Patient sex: F
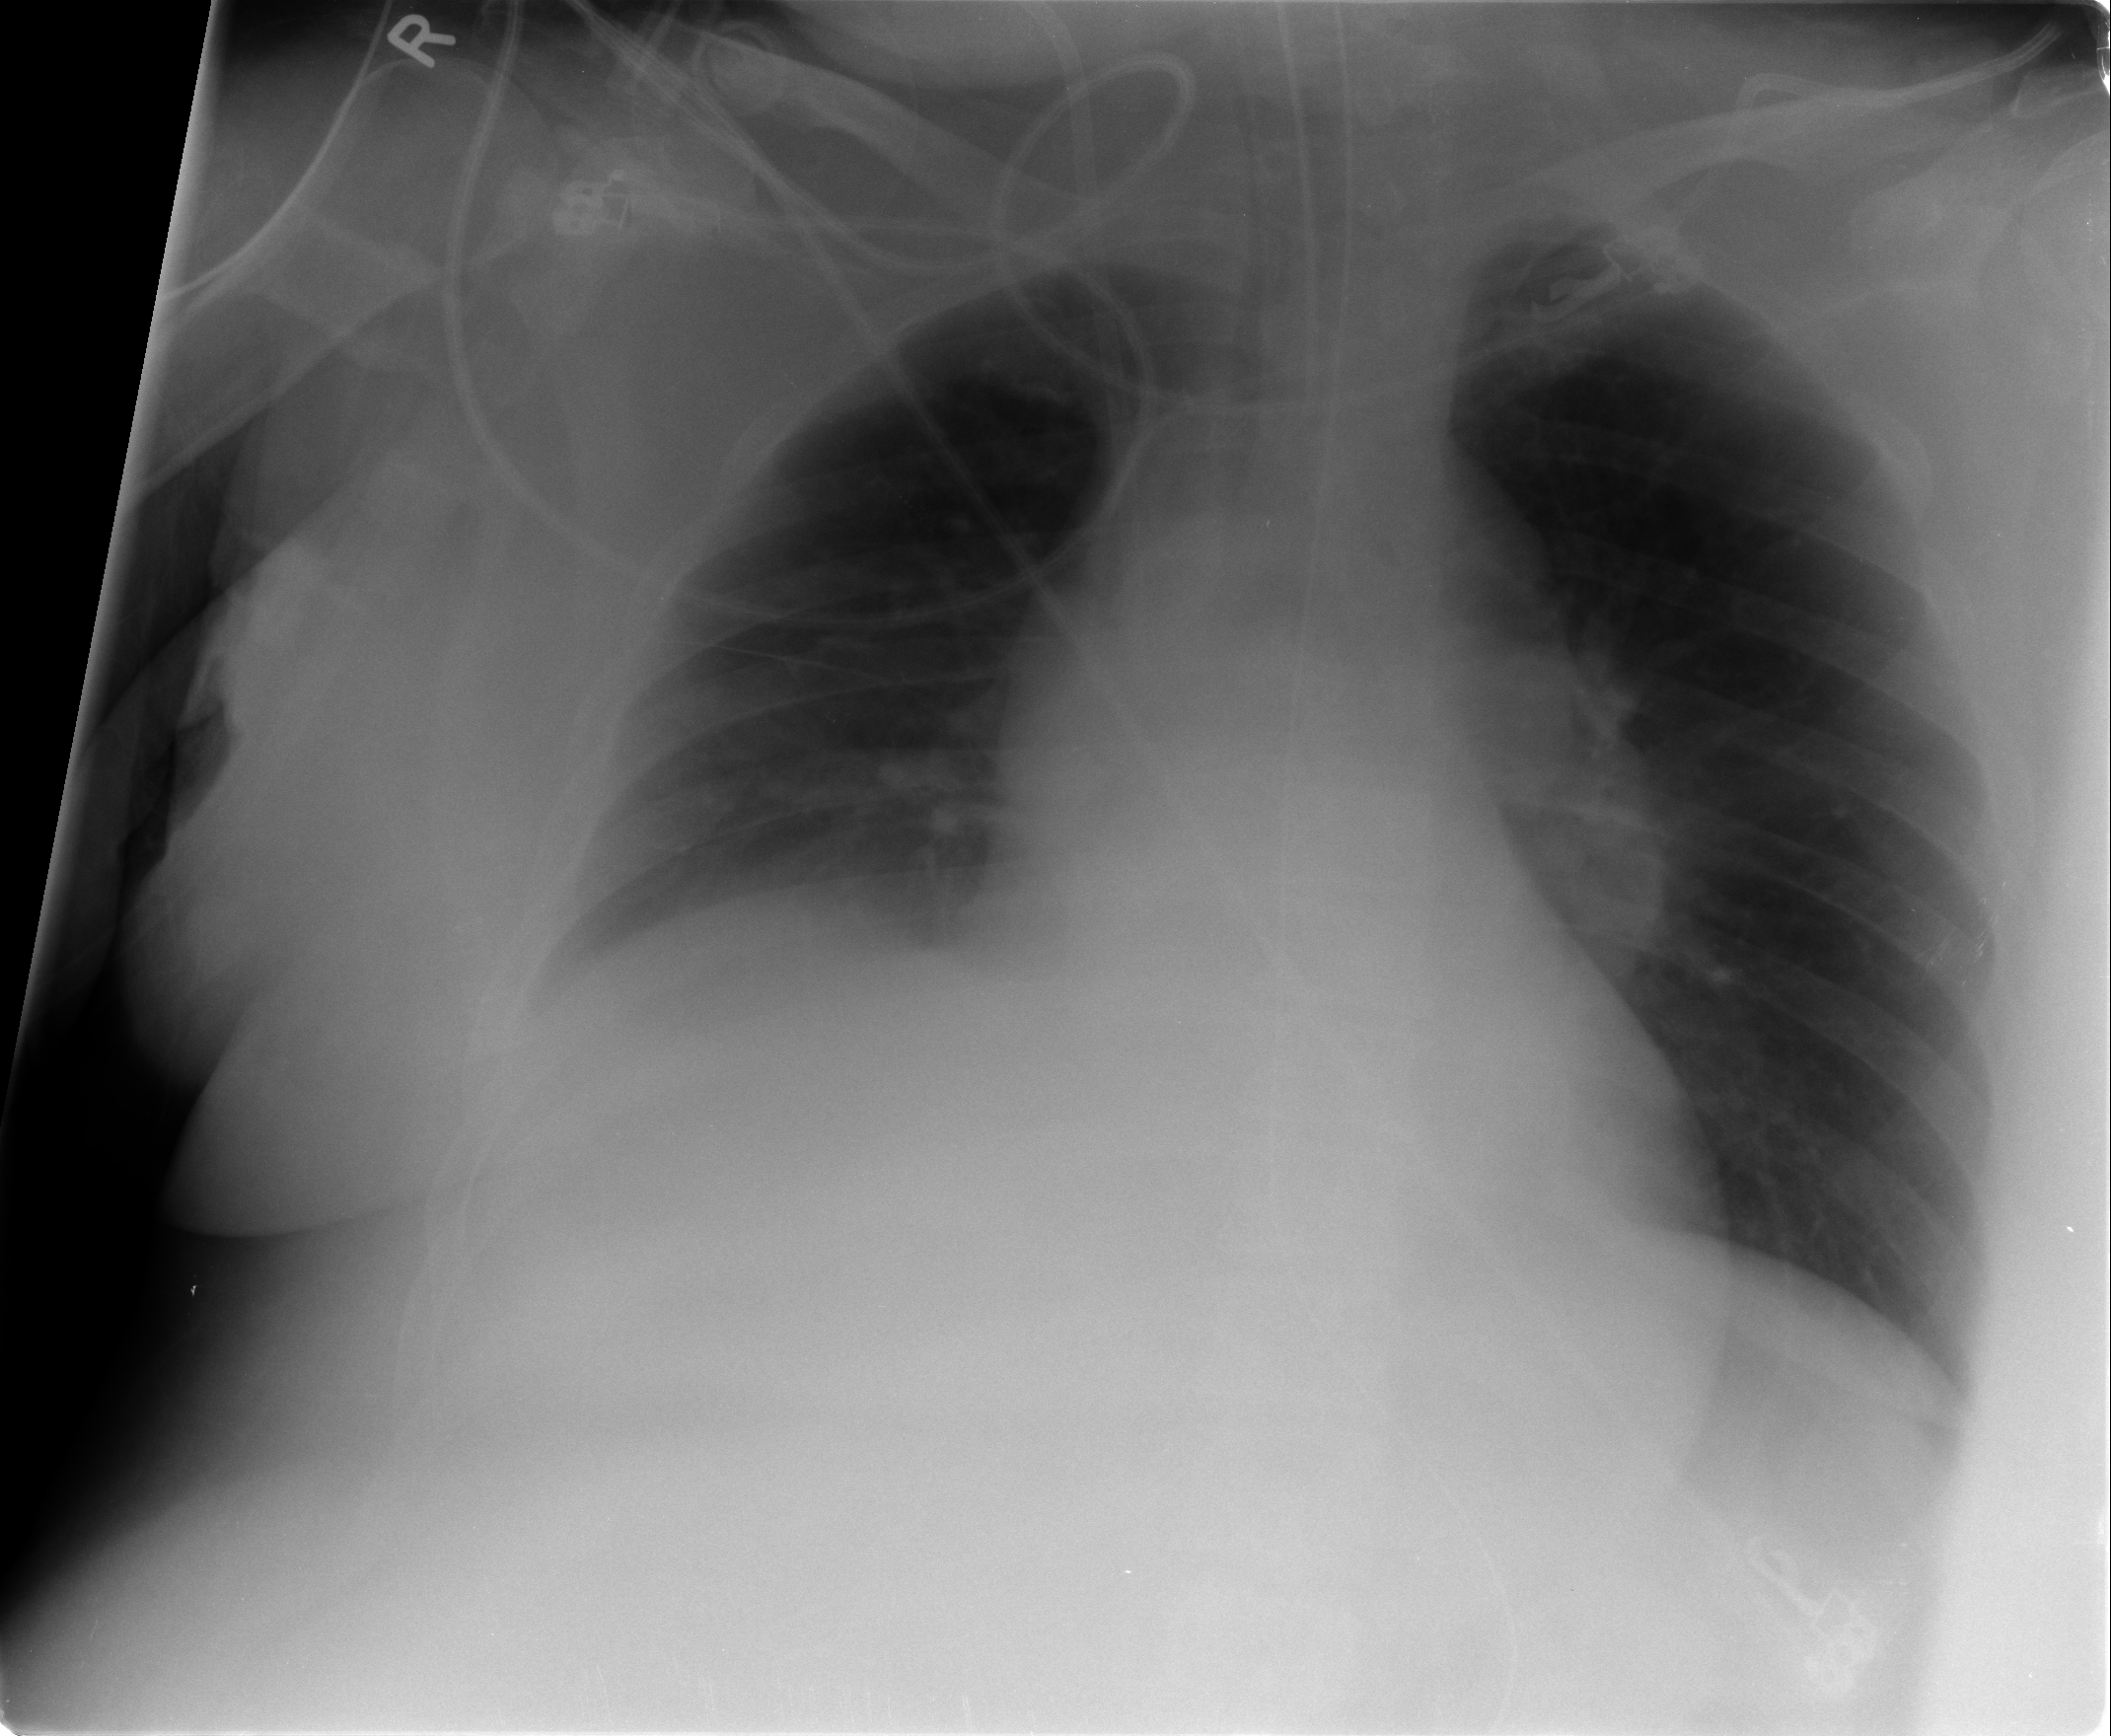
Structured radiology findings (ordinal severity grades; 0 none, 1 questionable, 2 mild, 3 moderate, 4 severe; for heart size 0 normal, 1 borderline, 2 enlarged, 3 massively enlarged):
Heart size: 2
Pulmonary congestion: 0
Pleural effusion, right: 2
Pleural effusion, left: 0
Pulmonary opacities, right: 0
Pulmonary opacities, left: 0
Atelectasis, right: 2
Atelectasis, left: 0